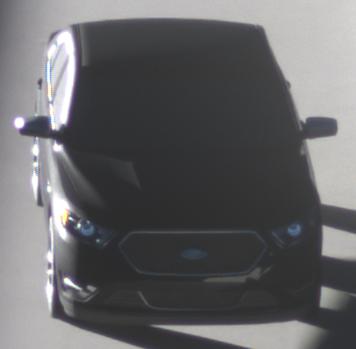
Make: Ford
Model: Taurus
Detailed model: SHO
Model produced from: 2012
Model produced until: 2019
Doors: 4
Color: black
Road condition: dry road
Daytime: sunrise or sunset
Contrast: high contrast